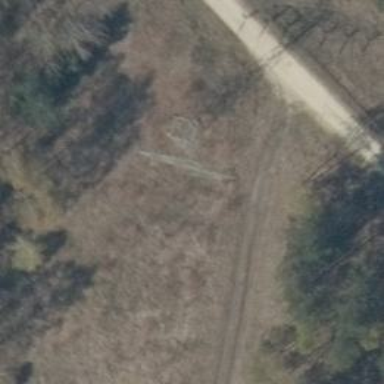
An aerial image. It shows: Power line in the image.